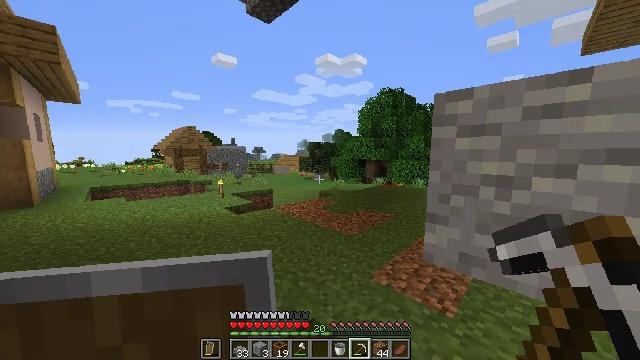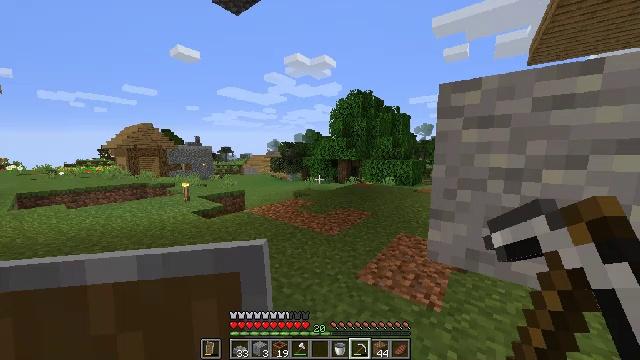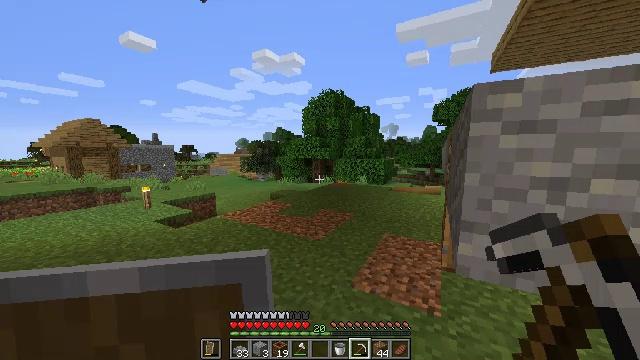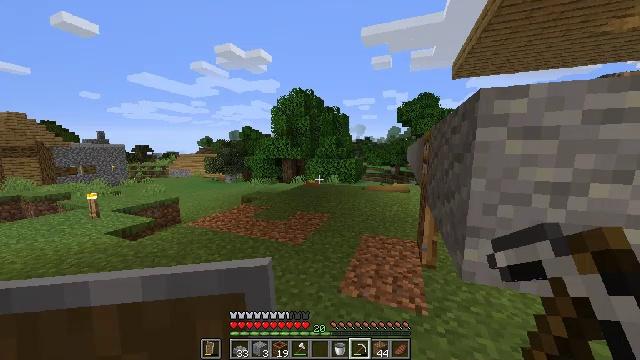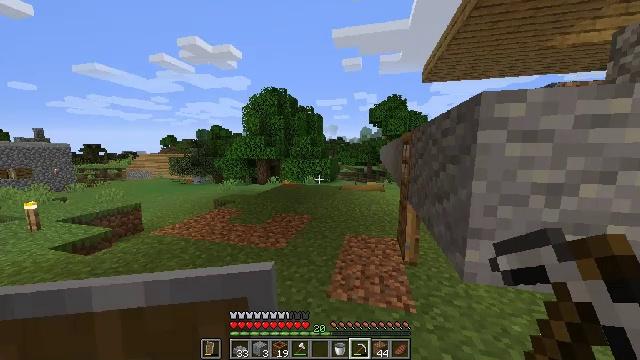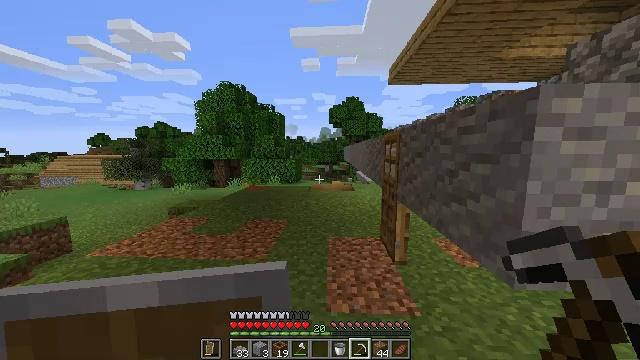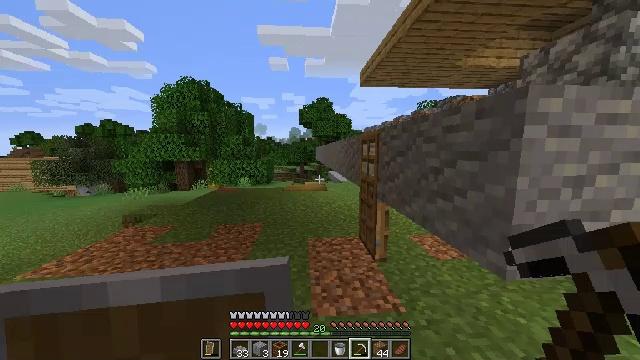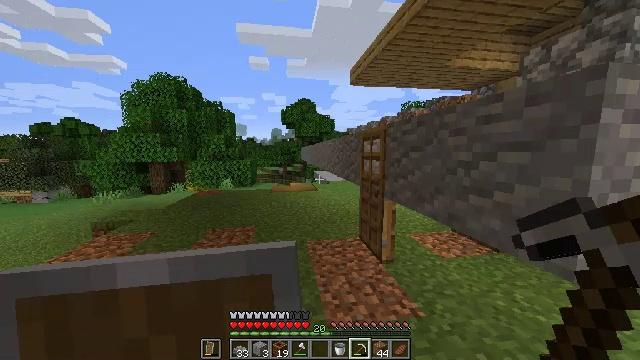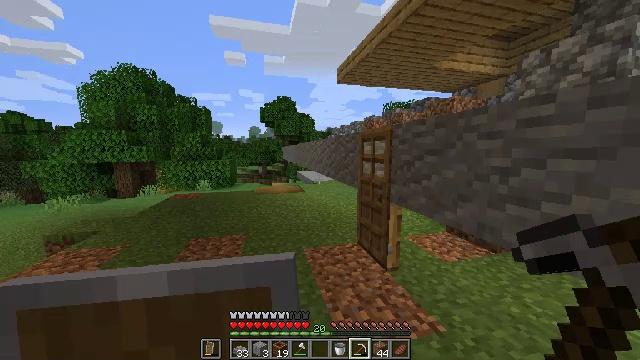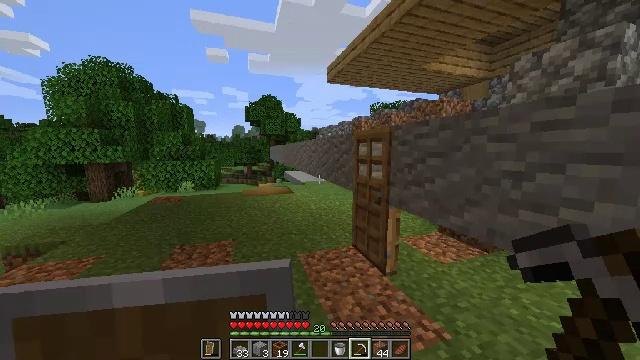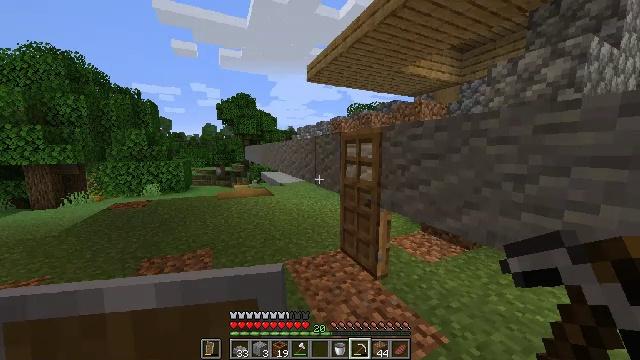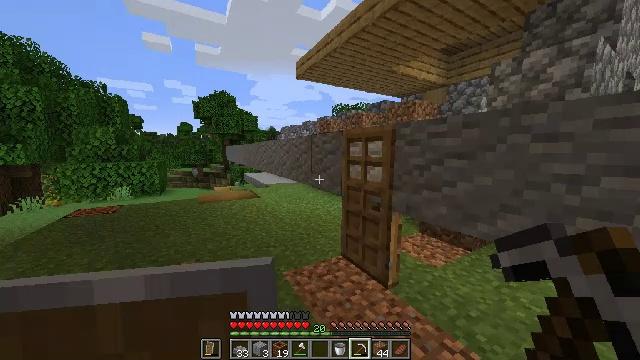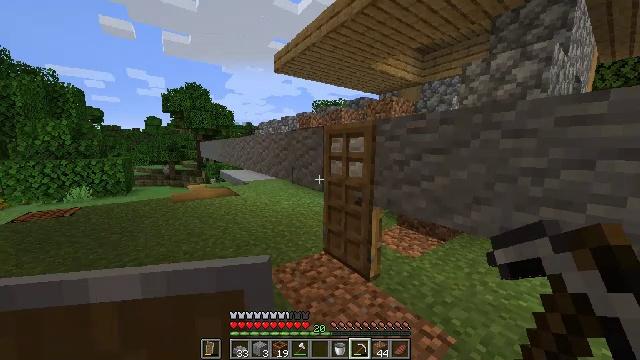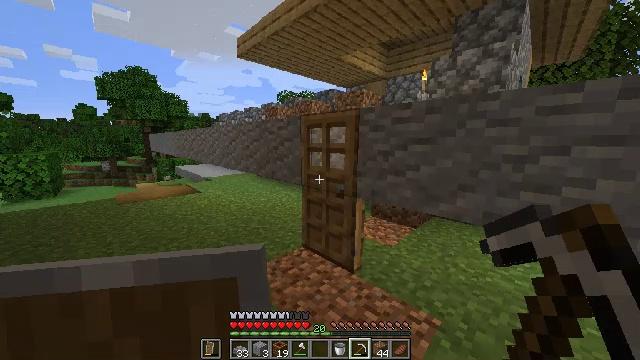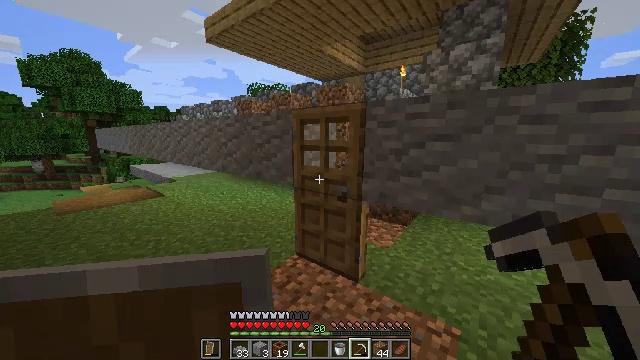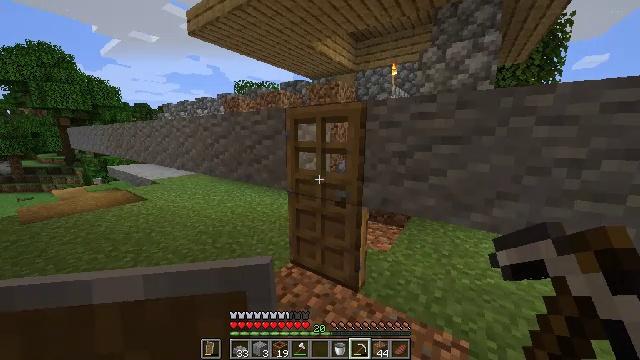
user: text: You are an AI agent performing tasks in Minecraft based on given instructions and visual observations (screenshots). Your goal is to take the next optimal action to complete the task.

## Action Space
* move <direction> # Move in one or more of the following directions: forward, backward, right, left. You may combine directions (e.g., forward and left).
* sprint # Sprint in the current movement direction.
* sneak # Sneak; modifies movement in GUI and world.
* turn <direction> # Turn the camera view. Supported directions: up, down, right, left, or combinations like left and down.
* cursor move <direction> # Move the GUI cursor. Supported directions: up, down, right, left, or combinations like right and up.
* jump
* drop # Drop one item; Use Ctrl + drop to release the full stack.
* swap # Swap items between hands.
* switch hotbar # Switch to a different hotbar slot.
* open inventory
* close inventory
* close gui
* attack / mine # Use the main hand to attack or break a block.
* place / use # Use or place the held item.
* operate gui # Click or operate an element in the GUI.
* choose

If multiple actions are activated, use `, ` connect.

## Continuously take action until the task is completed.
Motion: motion action
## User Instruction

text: Left click on the bell to mine it.
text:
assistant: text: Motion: move forward and move left, turn right
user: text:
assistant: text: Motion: move forward and move left, turn right
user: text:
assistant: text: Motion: move forward and move left, turn right
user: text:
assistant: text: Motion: move forward and move left, turn right
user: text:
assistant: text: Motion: move forward and move left, turn right
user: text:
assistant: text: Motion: move forward and move left, turn right
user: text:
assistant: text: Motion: move forward and move left, turn right
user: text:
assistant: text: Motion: move forward and move left, turn right
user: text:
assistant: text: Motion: move forward and move left, turn right
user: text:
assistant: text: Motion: move forward and move left, turn right
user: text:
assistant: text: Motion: move forward and move left, turn right
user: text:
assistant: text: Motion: move forward and move left, turn right and down
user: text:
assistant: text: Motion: move forward and move left, turn right and down
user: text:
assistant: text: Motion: move forward, turn right
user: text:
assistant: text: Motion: move forward, turn right
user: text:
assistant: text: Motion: move forward
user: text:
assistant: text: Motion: move forward
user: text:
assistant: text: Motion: move forward
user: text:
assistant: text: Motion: no_op
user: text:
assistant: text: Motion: use / place
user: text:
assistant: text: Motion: turn right and down
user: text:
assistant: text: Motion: turn right
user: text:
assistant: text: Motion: move forward, turn right
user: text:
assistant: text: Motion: move forward
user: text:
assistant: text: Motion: move forward
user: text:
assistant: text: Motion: move forward, turn right
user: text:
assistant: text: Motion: turn right
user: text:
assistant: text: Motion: no_op
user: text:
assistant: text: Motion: no_op
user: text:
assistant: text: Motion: no_op